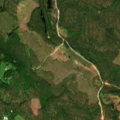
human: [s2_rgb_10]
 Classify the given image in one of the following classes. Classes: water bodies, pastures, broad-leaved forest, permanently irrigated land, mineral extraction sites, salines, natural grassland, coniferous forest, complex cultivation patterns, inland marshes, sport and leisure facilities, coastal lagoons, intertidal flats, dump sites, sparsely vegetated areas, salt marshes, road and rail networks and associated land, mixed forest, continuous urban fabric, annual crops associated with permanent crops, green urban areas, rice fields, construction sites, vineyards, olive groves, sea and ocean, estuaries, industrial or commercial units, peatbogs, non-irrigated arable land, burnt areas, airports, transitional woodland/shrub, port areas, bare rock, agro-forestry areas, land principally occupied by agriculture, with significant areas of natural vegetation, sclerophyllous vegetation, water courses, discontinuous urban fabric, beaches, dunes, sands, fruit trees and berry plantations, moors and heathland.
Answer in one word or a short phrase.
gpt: land principally occupied by agriculture, with significant areas of natural vegetation, coniferous forest, mixed forest, transitional woodland/shrub